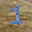
Label: 1